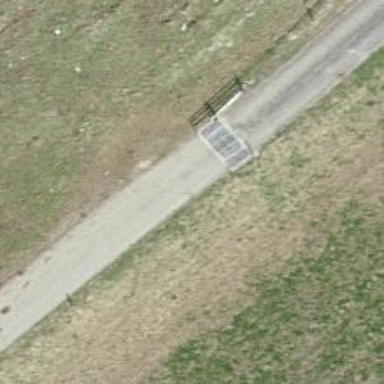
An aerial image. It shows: Cattle grid barrier.